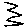
Label: zigzag